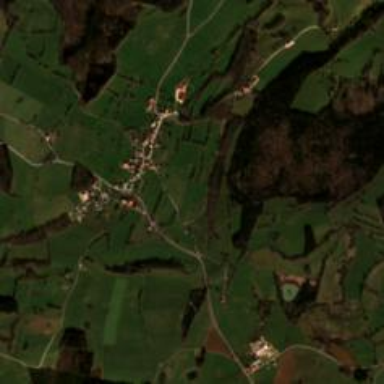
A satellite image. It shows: Village.